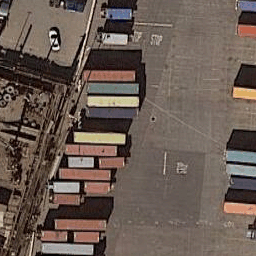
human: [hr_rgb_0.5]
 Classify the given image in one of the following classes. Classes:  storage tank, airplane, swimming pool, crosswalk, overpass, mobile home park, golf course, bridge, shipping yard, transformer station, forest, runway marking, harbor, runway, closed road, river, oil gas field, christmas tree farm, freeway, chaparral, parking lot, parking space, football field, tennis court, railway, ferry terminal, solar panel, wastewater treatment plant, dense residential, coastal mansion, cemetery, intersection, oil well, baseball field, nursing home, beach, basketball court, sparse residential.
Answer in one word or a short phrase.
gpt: shipping yard